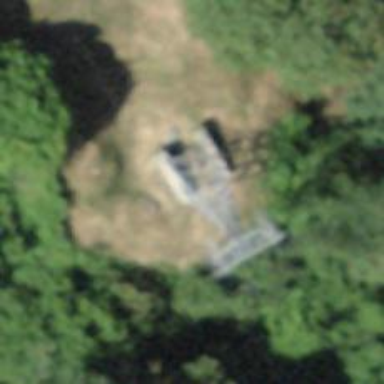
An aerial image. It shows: Pylon for aerialway.